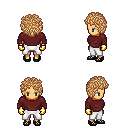
a pixel art fantasy rpg character, female body template, human, tanned skin, maroon long-sleeve shirt, white pants, light blonde curly afro hairstyle, gold gloves, ghillies, four views (front, back, left, right), 2x2 character sprite sheet, small pixel art, hard edges, no anti-aliasing